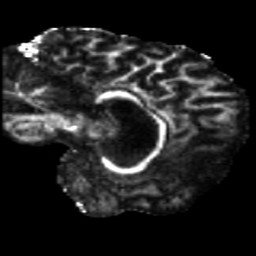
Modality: FA
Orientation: sagittal
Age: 31
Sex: female
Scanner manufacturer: siemens
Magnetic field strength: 3 T
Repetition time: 5.25 s
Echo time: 0.08 s